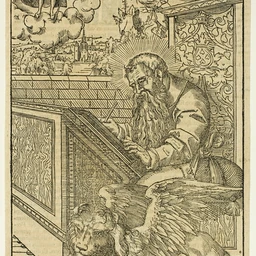
Title: Saint Mark from Latin Bible, plate 28 from Woodcuts from Books of the XVI Century
Artist: Lucas Cranach, II
Caption: saint mark from latin bible, plate 28 from woodcuts from books of the xvi century, woodcut, paper (fiber product), woodcut (process), print, prints and drawing, lucas cranach, ii, a work made of woodcut in black with letterpress on verso on tan laid paper, prints and drawings, art institute of chicago